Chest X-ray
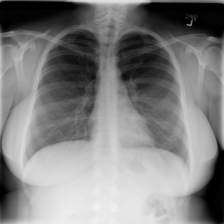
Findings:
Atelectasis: negative
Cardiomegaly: negative
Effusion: negative
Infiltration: negative
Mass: negative
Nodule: negative
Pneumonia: negative
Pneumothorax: negative
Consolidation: negative
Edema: negative
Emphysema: negative
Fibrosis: negative
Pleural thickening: negative
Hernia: negative